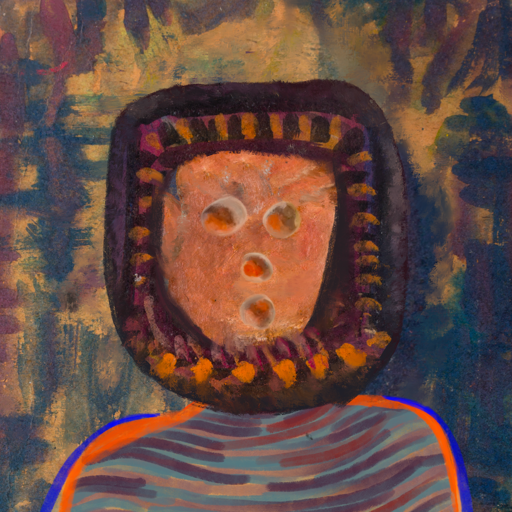
Background: InTheSun, Head And Neck Front: Boggyland, Face Front: Rupkatha, Bust: Experience, Hair Front: Doll, Head Accessory: Blank, Second Necklace: Blank, Necklace: Blank, Baby: Blank